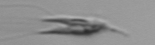
Label: Chrysochromulina_lanceolata